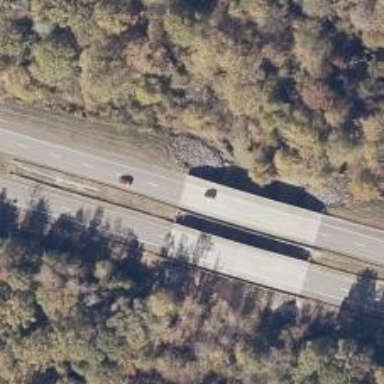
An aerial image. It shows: Bridge over dual carriageway trunk highway.